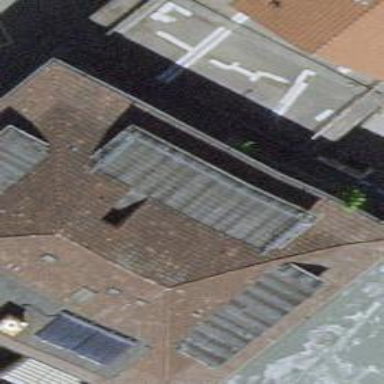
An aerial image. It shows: Cinema building.